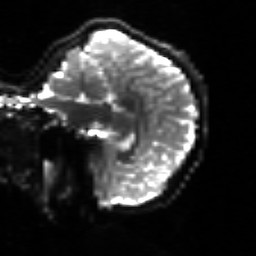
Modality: sbref
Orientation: sagittal
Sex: male
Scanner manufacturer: siemens
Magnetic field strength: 3 T
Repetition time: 5 s
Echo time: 0.071 s